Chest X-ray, AP view. Patient: 44 years old, sex M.
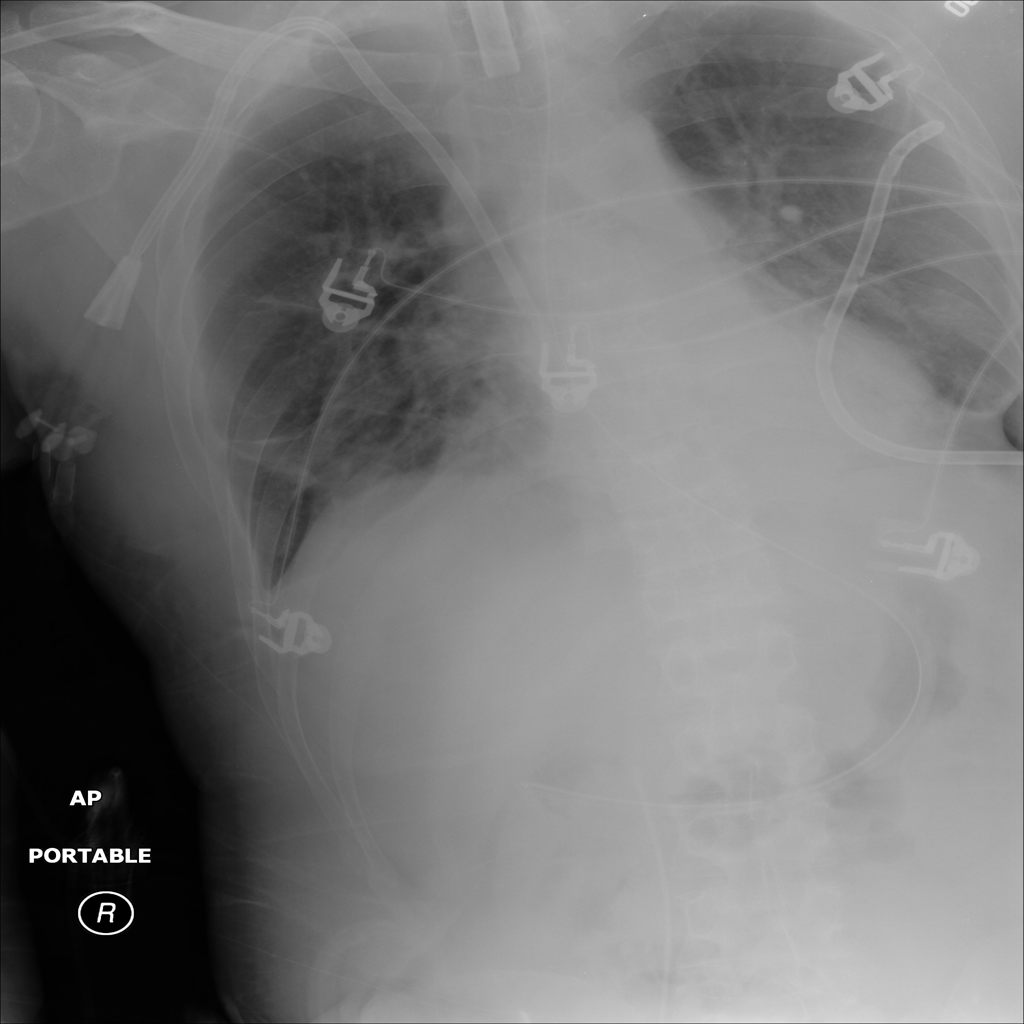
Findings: Atelectasis, Effusion, Pneumothorax